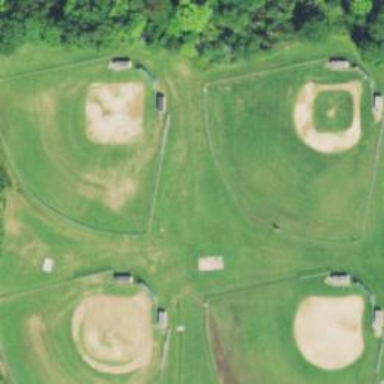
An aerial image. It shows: Baseball pitch for leisure land activities.